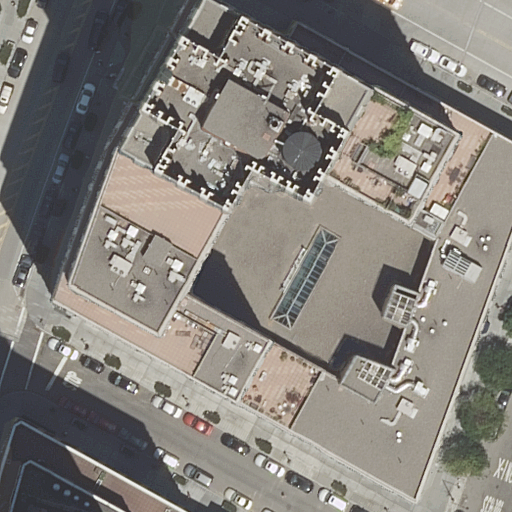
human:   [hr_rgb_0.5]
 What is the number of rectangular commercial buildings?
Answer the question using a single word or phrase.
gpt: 0

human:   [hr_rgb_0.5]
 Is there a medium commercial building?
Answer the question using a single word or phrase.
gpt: no

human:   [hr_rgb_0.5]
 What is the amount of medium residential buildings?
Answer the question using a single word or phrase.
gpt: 0

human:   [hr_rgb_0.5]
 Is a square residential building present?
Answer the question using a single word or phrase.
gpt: no

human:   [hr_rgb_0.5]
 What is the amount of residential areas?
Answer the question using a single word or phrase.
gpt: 0

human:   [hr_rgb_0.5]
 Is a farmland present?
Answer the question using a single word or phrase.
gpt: no

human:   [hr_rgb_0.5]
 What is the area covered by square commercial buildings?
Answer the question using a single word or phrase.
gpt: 0m2

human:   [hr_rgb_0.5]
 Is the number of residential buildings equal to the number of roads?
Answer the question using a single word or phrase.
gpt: no

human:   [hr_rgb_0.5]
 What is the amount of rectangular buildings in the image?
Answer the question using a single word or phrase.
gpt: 1

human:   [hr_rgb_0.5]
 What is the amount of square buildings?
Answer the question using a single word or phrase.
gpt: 0

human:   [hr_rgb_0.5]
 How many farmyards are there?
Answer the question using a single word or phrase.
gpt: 0

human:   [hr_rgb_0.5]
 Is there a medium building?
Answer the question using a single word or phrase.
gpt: no

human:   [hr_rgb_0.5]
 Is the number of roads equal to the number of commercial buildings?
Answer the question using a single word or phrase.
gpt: no

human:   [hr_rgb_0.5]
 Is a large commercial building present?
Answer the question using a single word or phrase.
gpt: no

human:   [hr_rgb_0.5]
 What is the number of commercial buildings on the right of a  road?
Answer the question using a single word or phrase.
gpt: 0

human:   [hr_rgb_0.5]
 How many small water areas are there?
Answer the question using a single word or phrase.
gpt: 0

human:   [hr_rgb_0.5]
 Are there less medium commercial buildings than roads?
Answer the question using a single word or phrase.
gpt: yes

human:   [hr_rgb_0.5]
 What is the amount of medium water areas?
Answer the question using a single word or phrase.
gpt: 0

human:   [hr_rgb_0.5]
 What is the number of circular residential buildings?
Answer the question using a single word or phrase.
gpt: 0

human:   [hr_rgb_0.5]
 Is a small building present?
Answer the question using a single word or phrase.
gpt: yes

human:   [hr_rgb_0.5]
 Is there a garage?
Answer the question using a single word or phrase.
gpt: no

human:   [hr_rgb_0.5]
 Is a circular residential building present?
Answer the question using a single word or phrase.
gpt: no

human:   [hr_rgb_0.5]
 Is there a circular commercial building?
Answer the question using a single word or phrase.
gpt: no

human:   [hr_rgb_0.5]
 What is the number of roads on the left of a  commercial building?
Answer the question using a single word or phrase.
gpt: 0

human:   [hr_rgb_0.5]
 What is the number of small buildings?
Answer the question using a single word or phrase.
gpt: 1

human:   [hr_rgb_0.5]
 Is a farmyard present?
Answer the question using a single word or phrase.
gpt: no

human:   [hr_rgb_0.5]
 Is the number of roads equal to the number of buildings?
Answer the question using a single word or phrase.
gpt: no

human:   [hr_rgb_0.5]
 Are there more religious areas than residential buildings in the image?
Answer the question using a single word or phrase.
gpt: no

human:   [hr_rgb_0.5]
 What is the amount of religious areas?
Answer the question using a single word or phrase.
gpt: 0

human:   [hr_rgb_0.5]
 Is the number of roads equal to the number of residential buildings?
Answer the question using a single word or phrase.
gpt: no

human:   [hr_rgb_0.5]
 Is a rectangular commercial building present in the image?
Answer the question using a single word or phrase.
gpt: no

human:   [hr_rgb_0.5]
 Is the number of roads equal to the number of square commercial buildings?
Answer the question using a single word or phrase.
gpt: no

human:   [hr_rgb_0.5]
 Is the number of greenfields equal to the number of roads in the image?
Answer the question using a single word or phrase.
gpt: no

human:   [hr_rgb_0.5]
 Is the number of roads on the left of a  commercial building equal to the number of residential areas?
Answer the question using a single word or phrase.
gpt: yes

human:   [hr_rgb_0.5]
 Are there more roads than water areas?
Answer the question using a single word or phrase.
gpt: yes

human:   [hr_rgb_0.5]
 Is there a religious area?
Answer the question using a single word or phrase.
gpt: no